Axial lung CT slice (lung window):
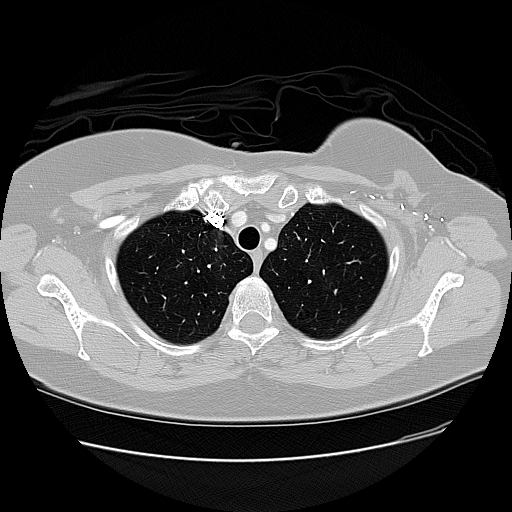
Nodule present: no